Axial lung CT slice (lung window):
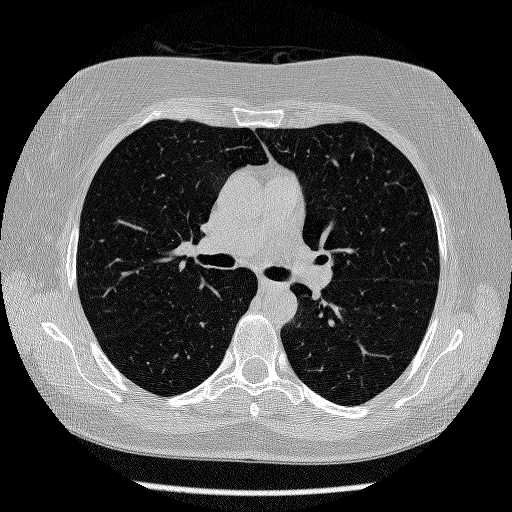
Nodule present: no